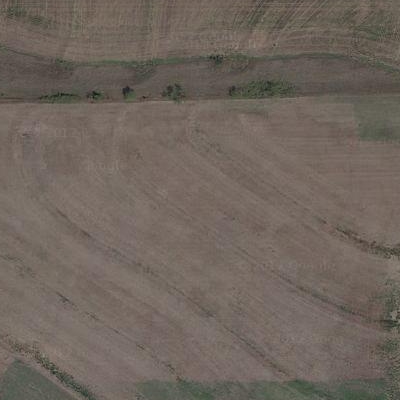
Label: bField